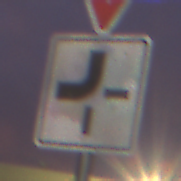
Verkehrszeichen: VerlaufVorfahrtsstrasse2
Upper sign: VorfahrtGewaehren
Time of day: SunriseSunset
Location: Outdoor (Urban)
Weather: PartlyCloudy
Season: NotSpecified
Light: Artificial